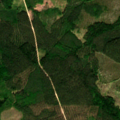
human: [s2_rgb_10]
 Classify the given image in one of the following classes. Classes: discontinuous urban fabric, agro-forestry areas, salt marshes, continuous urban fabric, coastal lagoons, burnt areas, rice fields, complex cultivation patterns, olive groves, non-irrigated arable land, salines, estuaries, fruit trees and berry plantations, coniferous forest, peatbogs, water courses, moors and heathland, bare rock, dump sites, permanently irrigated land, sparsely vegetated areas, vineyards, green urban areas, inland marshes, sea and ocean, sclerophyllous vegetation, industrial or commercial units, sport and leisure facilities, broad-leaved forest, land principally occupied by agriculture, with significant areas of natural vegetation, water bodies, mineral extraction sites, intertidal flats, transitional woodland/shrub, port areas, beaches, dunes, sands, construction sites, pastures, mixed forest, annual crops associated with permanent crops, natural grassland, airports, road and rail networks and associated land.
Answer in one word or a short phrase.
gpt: coniferous forest, transitional woodland/shrub, water bodies